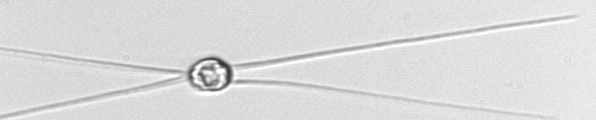
Label: Chaetoceros_danicus